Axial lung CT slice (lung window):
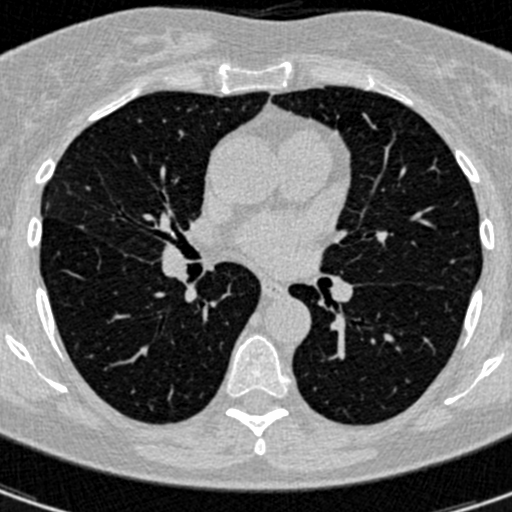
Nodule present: no